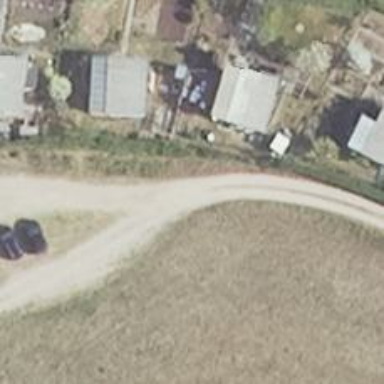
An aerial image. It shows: Dirt track road with grade3 tracktype.